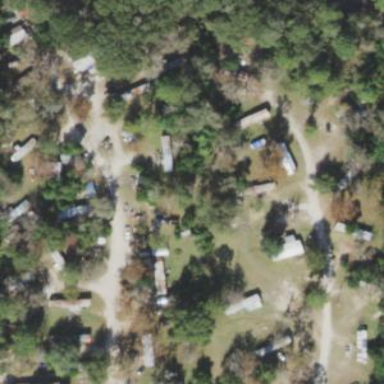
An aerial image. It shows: Residential area known as trailer park.